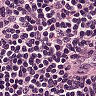
Metastatic tissue present: no